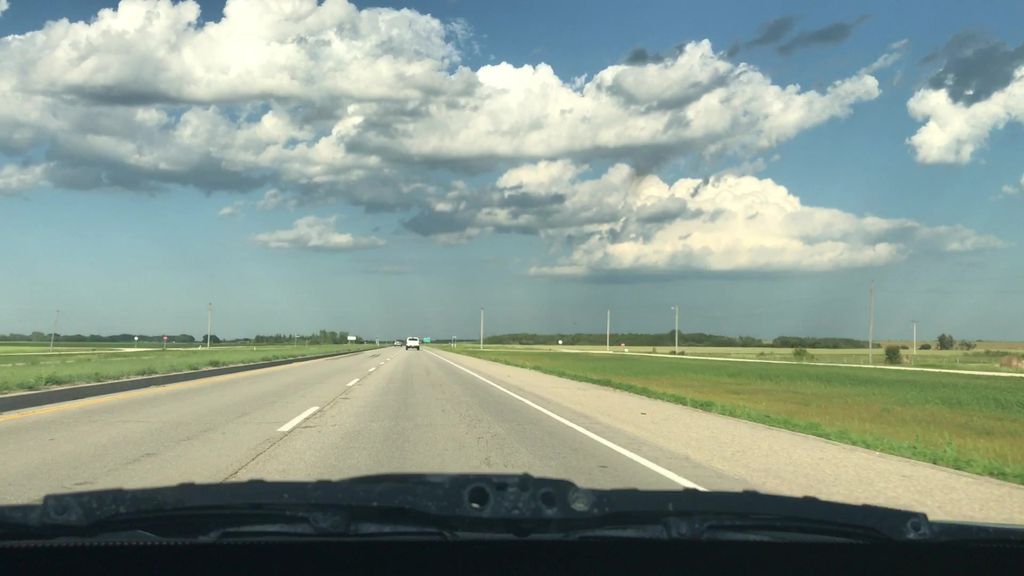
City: winnipeg